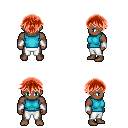
a pixel art fantasy rpg character, male body template, human, dark skin, teal sleeveless shirt, white pants, red short bangs hairstyle, white cloth bracers, four views (front, back, left, right), 2x2 character sprite sheet, small pixel art, hard edges, no anti-aliasing